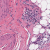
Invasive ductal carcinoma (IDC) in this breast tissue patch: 1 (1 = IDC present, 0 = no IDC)